Interaction volume radius: 5 \u00c5
Interaction volume height: 30 \u00c5
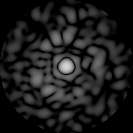
Disorder parameter: 0.8529